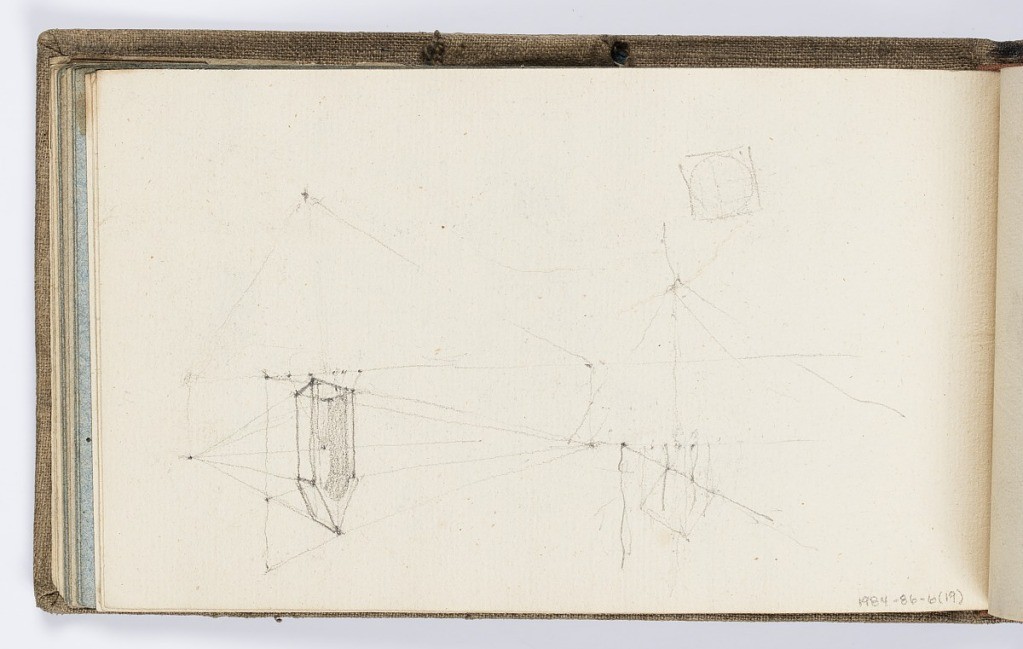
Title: Sketchbook Page
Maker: Kenyon Cox, American, 1856–1919
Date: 1877–78
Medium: Graphite on laid paper
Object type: Sketchbook folio
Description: Indistinct sketches of lines and points, possibly showing a Gothic arch with perspectival lines.